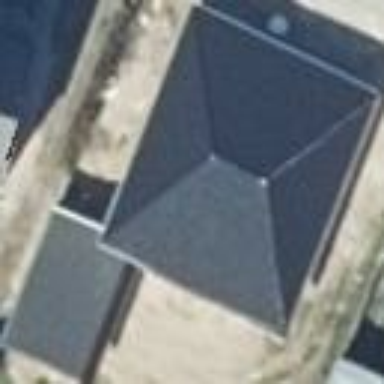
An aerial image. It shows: Detached building.